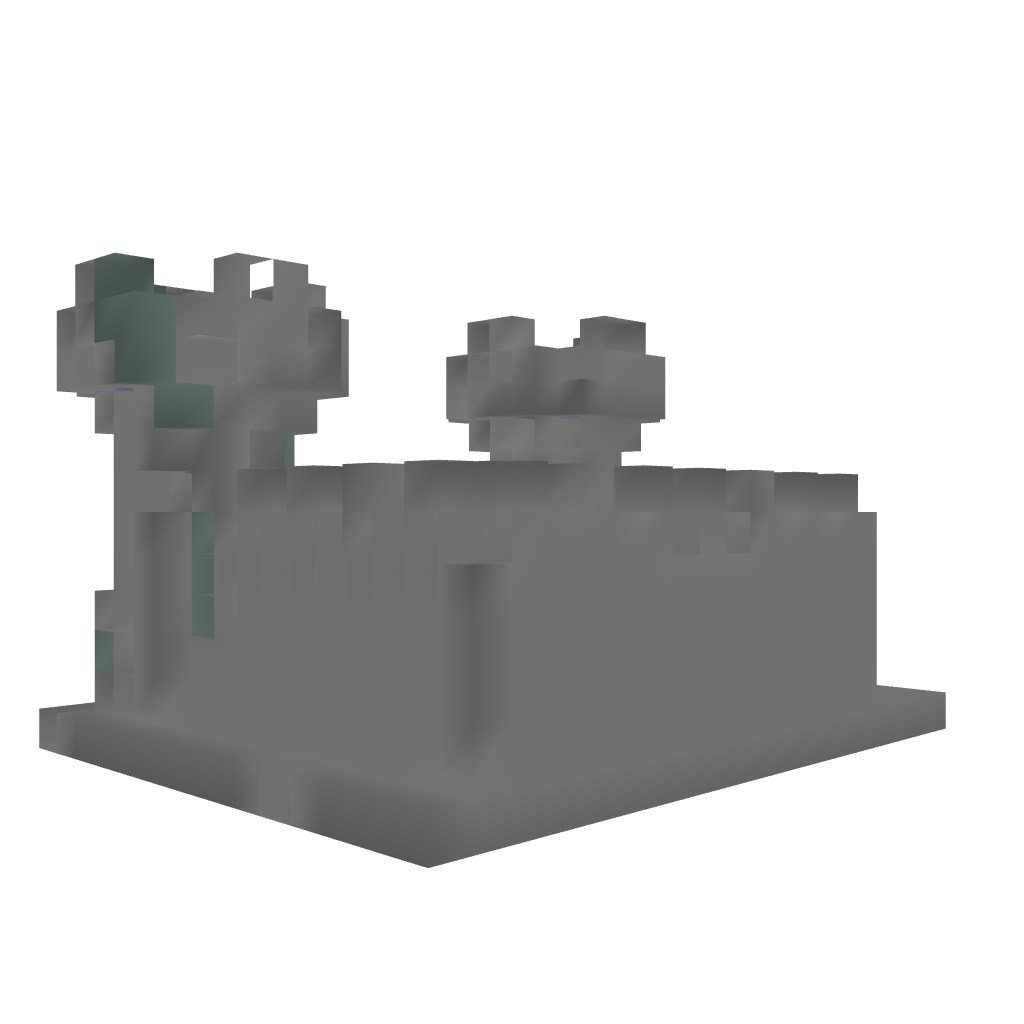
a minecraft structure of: A small castle